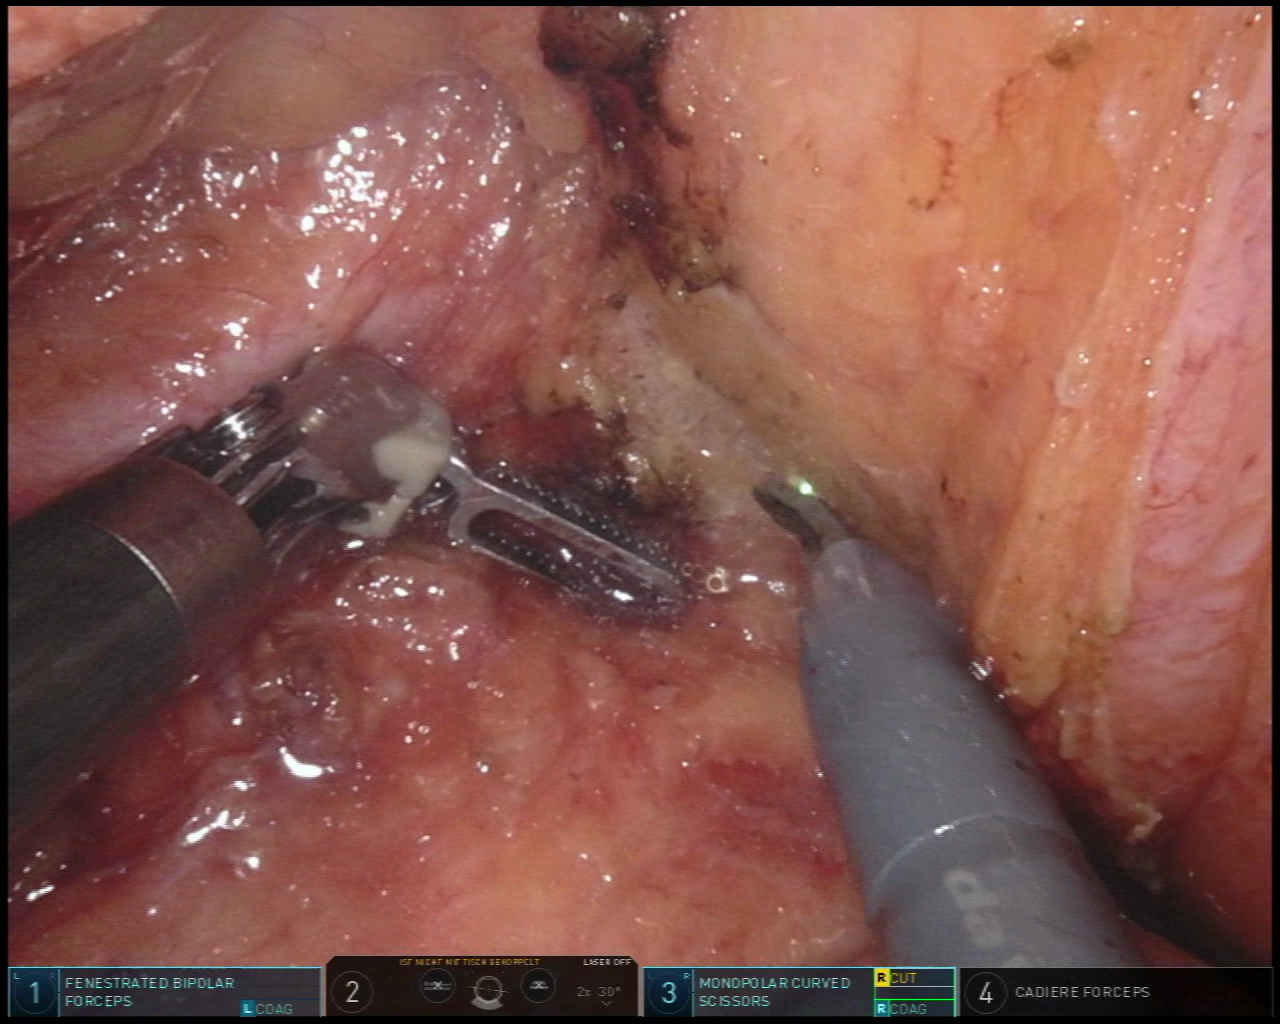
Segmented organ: ureter
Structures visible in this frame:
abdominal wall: no
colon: no
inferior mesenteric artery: no
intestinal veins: no
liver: no
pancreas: no
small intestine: yes
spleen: no
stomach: no
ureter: yes
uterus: no
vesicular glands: no